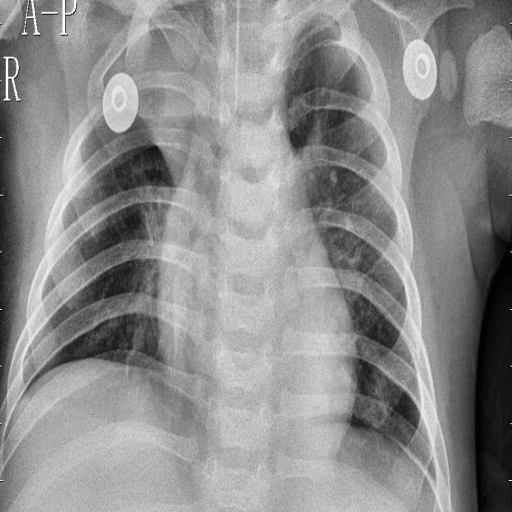
Finding: PNEUMONIA